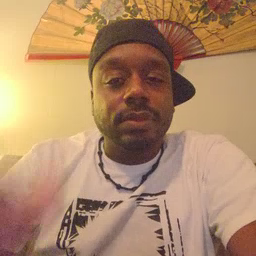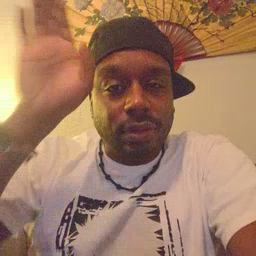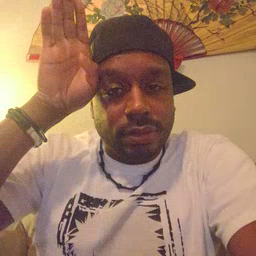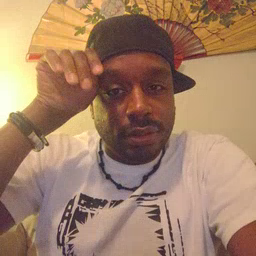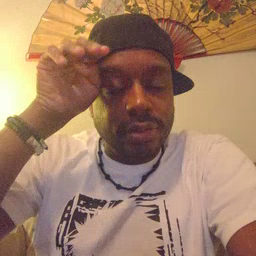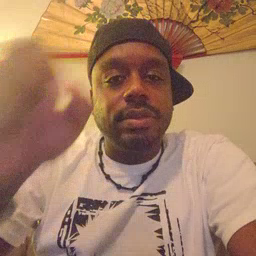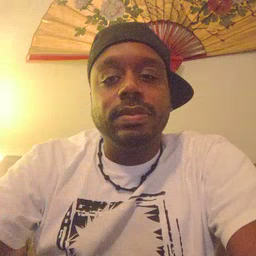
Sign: donkey